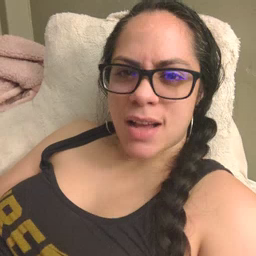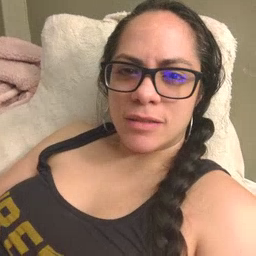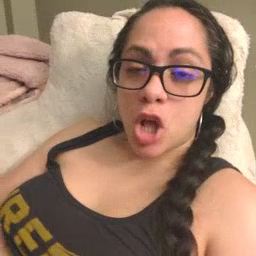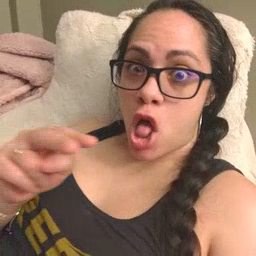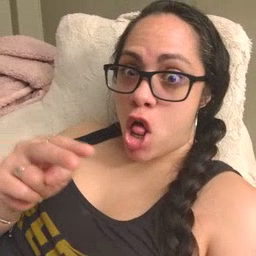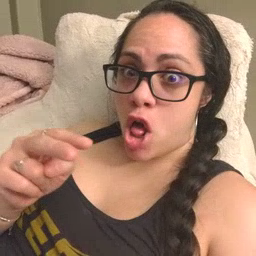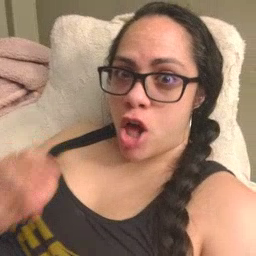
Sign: look